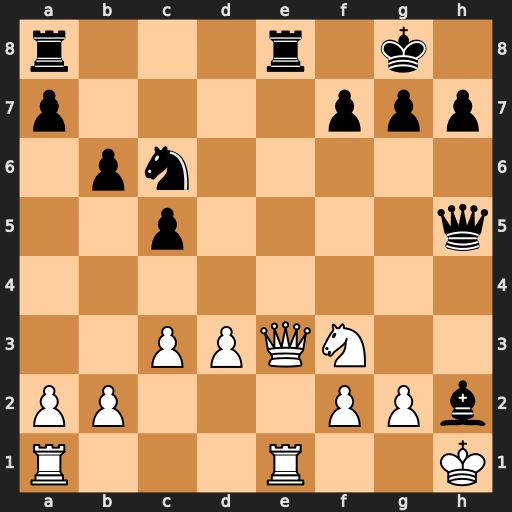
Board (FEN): r3r1k1/p4ppp/1pn5/2p4q/8/2PPQN2/PP3PPb/R3R2K
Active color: w
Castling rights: -
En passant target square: -
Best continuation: Qxe8+ Rxe8 Rxe8#